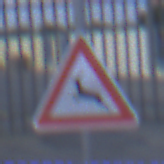
Verkehrszeichen: WildwechselRechts
Umgebung: Outdoor, Suburban
Tageszeit: SunriseSunset
Wetter: PartlyCloudy
Licht: Natural
Jahreszeit: NotSpecified
Kontrast: LowContrast